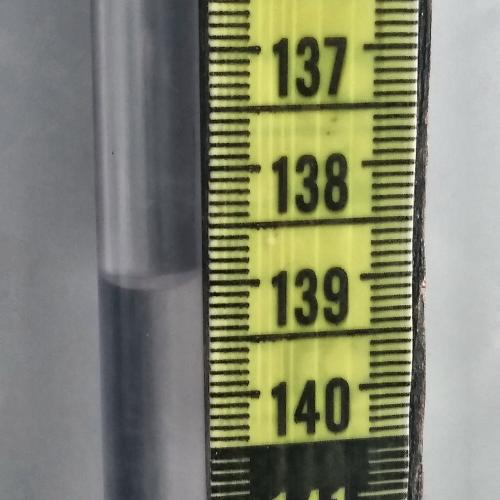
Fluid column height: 139.0 cm